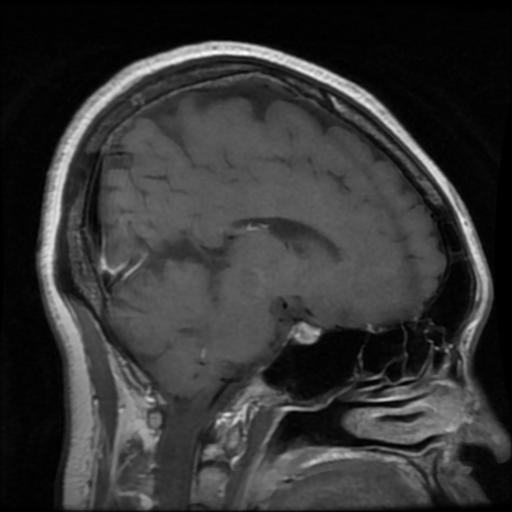
Label: pituitary